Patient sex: F
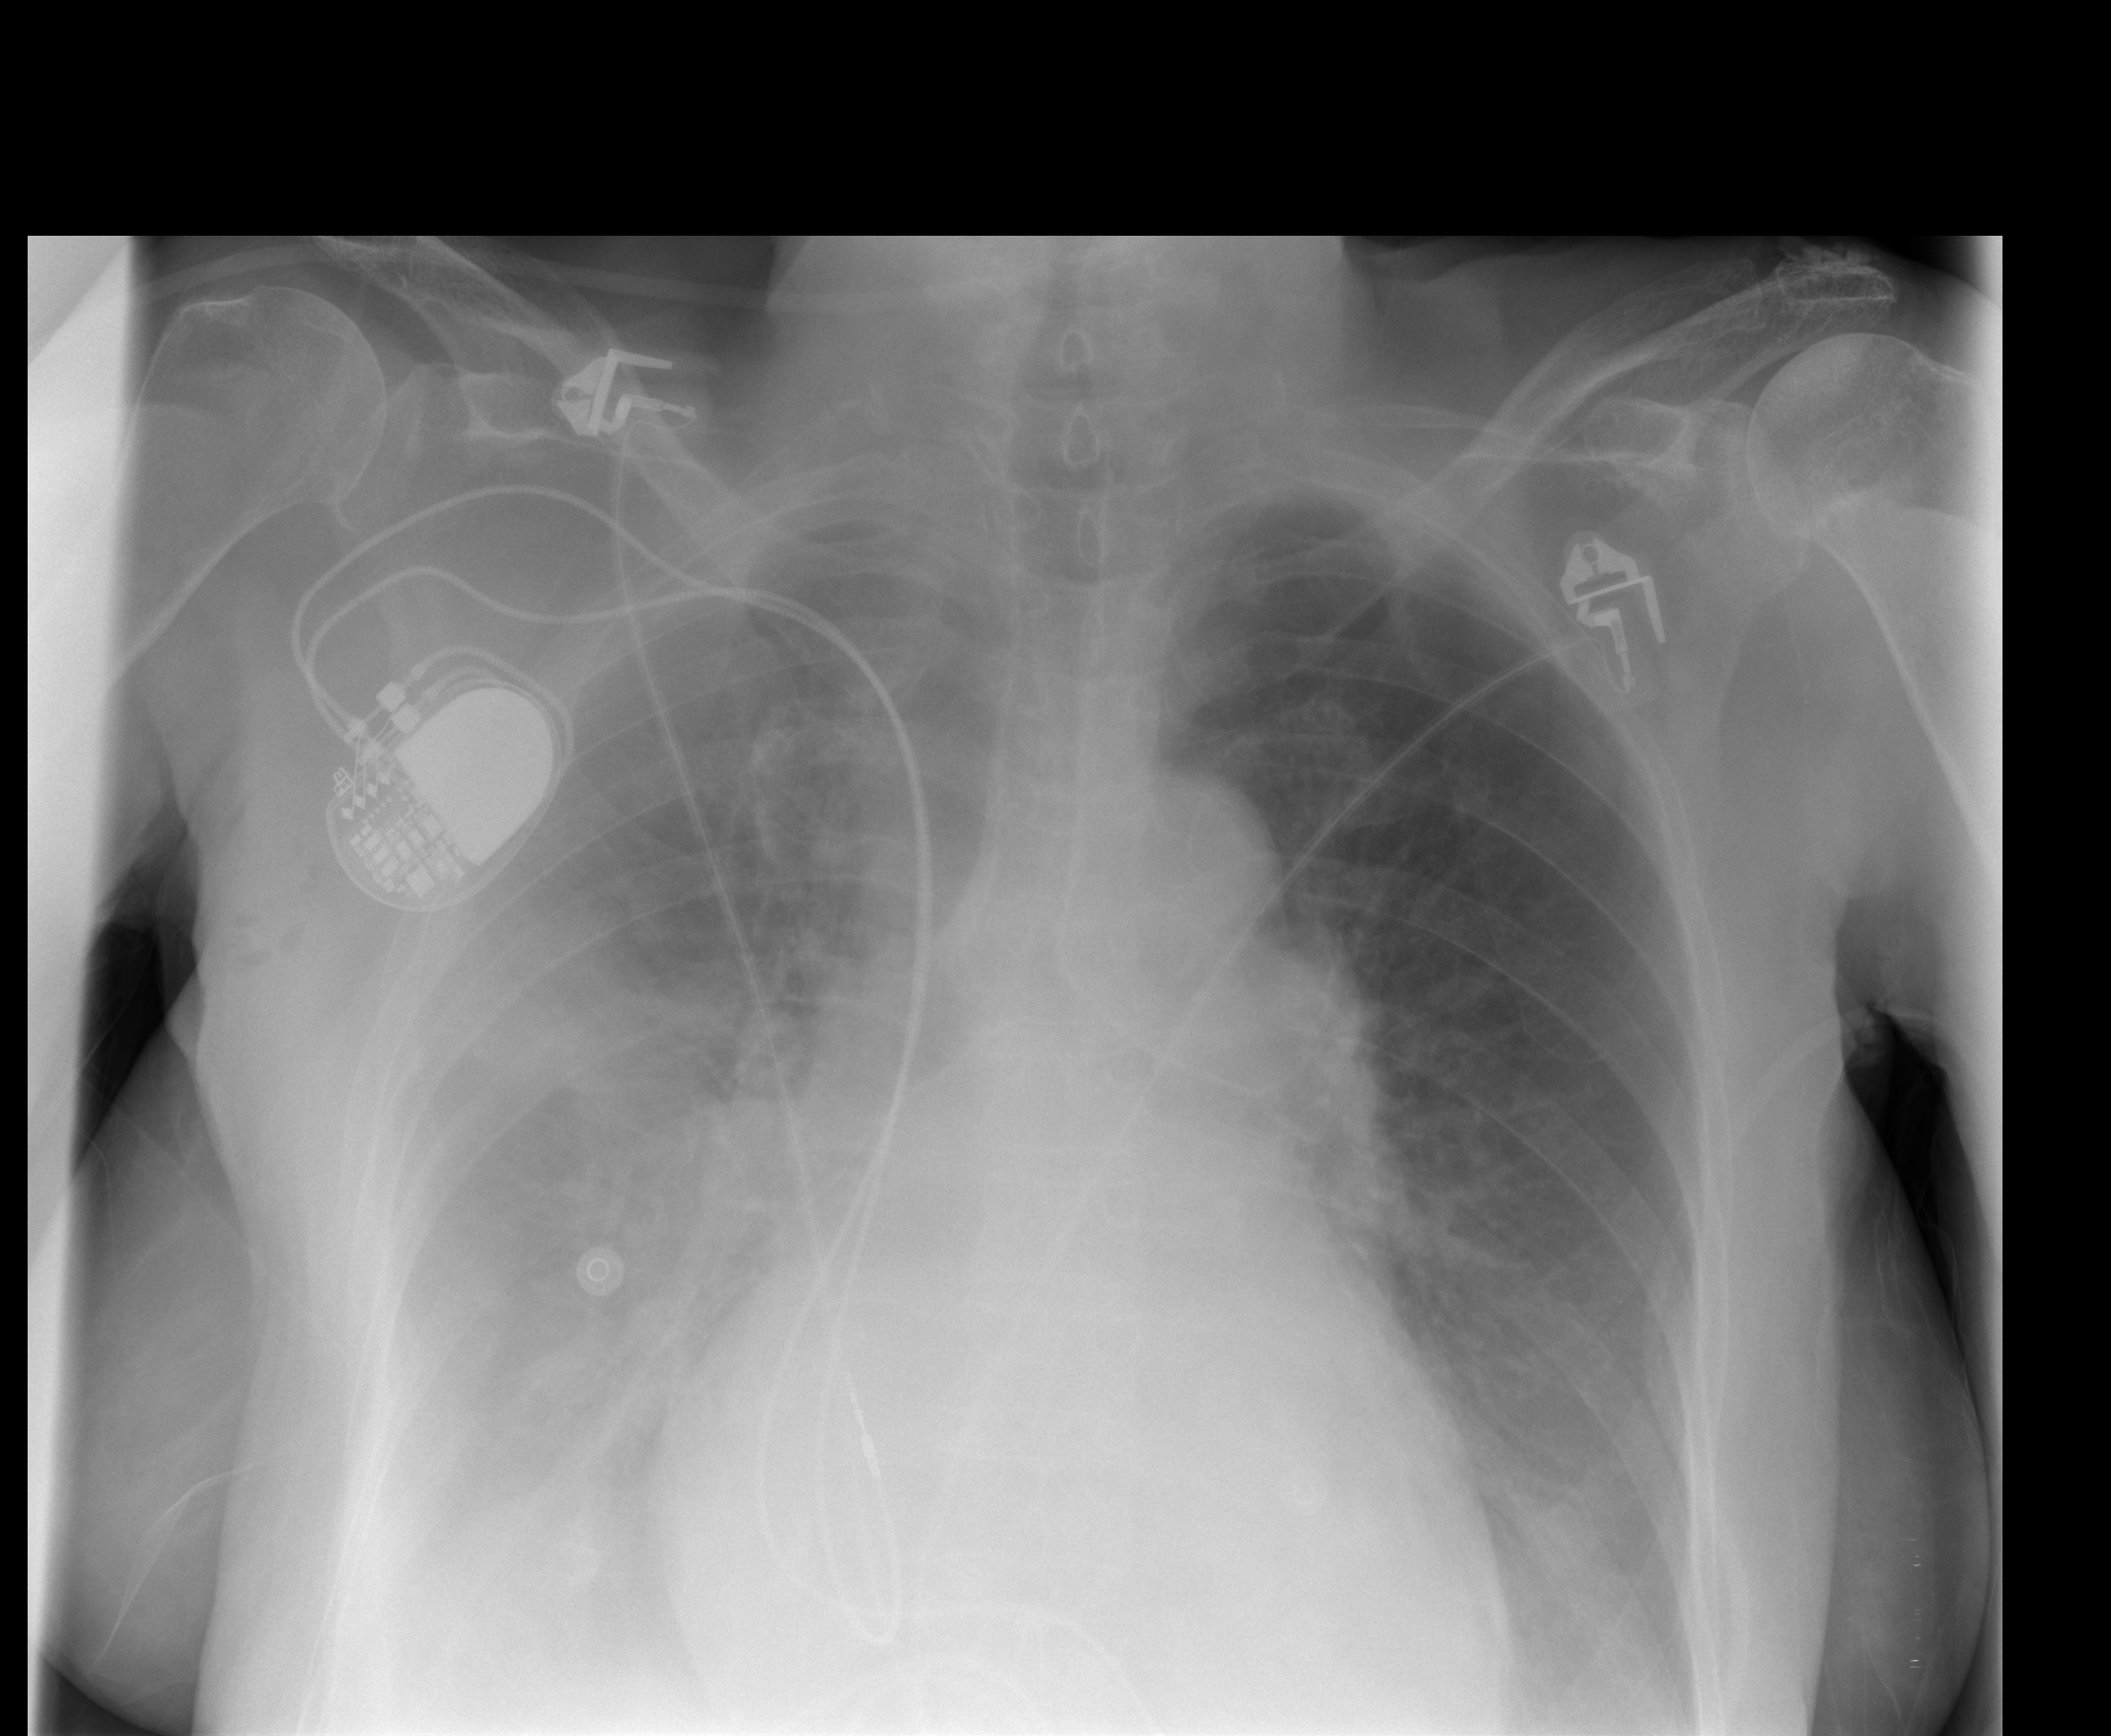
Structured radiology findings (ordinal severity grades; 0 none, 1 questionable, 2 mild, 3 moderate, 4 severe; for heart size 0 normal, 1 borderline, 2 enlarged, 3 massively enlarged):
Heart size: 2
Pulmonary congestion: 2
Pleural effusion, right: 3
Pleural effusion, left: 2
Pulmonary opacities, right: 0
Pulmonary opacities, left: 0
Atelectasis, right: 3
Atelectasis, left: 2